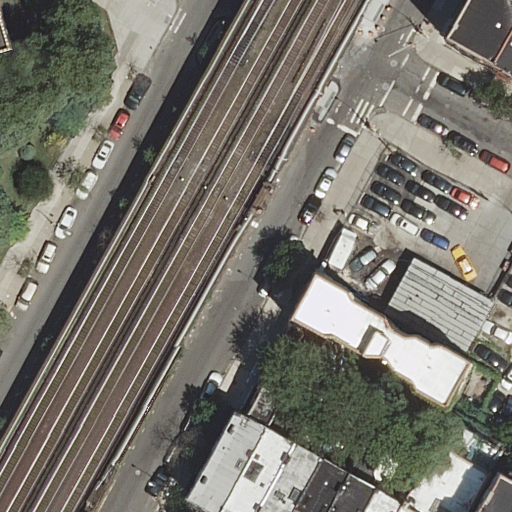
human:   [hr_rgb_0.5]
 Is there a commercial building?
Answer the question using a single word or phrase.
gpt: no

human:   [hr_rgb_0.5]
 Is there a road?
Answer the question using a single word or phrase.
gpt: yes

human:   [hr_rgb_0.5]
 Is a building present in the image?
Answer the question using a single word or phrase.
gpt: yes

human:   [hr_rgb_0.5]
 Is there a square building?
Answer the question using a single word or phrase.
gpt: no

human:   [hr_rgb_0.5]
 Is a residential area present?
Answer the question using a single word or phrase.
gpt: yes

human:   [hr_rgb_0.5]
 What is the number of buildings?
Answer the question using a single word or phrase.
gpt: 13

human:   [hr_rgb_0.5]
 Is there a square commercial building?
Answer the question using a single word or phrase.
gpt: no

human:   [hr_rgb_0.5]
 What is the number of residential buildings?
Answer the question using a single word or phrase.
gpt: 13

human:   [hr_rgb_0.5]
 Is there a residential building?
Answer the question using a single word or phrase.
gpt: yes

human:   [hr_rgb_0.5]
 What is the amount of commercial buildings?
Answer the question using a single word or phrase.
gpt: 0

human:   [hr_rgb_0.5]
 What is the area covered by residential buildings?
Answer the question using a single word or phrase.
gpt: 2979m2

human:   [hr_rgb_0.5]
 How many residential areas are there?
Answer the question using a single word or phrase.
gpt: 1

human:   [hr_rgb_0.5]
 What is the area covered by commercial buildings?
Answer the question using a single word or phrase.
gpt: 0m2

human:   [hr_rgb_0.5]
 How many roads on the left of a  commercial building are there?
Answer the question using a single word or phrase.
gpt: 0

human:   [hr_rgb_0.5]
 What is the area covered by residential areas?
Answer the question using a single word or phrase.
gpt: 9931m2

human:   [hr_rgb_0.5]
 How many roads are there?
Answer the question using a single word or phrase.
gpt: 14

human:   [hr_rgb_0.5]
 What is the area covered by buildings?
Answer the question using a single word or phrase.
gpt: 2979m2

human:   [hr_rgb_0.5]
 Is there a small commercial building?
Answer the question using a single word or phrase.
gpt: no

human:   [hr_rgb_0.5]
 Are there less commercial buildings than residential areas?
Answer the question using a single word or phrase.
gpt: yes

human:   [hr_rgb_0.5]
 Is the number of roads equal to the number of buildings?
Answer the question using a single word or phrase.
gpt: no

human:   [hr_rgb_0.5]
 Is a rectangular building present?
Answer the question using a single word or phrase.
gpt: yes

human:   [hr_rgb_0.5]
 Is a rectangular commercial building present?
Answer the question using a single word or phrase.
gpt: no

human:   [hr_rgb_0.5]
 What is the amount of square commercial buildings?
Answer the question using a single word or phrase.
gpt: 0

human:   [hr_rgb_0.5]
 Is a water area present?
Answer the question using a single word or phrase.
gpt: no

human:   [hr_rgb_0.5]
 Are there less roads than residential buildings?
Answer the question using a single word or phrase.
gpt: no

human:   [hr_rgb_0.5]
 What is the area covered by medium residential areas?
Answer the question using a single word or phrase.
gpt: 0m2

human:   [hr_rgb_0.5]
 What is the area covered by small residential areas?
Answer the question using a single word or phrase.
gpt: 0m2

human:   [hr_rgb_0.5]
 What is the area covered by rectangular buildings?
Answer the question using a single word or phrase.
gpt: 514m2

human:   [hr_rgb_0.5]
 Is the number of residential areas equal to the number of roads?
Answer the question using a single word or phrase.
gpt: no

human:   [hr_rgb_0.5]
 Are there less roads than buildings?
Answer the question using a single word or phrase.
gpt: no

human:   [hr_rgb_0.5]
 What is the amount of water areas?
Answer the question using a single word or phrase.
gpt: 0

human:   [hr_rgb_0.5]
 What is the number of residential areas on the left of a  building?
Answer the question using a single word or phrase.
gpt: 1

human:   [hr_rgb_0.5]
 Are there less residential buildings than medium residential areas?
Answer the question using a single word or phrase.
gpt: no

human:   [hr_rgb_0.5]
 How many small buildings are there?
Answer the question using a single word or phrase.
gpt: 7

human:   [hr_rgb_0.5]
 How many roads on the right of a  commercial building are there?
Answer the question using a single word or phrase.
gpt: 0

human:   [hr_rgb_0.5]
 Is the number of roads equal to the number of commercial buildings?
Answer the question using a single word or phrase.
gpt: no

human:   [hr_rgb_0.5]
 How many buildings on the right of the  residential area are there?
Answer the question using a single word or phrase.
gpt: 13

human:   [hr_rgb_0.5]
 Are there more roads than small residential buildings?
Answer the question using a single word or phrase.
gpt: yes

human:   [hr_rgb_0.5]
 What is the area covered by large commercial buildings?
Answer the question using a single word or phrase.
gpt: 0m2

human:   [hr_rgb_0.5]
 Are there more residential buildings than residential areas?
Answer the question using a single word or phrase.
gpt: yes

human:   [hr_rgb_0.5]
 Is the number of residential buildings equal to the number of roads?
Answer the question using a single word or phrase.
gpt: no

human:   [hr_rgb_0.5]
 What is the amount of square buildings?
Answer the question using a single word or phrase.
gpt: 0

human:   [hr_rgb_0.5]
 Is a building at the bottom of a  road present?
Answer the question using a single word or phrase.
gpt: yes

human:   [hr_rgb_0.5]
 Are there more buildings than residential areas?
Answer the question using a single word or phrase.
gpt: yes

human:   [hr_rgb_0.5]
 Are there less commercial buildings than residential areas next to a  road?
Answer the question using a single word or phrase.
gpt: yes

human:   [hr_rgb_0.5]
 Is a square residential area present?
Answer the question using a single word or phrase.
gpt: no

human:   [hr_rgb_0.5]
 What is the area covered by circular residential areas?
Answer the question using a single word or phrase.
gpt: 0m2

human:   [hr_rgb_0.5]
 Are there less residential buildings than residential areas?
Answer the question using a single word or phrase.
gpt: no

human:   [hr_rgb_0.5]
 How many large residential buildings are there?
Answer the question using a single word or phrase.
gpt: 1

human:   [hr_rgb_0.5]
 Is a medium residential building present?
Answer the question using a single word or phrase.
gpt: yes

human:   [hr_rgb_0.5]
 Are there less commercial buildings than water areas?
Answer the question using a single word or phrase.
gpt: no

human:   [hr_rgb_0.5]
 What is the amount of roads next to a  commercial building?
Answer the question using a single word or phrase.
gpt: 0

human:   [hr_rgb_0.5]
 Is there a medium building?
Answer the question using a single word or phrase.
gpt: yes

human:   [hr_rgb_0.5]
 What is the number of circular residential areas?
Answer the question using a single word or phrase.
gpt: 0

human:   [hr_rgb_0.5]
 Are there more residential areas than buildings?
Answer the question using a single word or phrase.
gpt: no

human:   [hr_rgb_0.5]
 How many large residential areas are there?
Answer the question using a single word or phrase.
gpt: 1

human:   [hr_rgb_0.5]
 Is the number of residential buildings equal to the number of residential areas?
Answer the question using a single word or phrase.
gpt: no

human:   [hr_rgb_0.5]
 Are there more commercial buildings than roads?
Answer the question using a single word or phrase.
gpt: no

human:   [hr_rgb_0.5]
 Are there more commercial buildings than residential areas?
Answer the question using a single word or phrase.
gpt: no

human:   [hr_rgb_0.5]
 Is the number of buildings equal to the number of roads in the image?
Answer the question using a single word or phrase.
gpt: no

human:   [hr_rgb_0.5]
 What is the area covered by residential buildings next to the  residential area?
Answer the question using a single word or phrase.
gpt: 2979m2

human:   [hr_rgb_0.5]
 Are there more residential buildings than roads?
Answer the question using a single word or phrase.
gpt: no

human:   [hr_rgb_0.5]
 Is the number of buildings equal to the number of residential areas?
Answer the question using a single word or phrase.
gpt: no

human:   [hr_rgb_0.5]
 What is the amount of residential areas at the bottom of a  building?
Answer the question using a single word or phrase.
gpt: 0